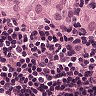
Metastatic tissue present: yes